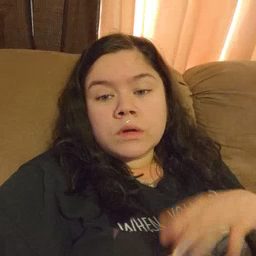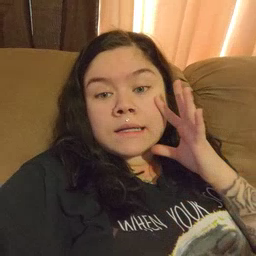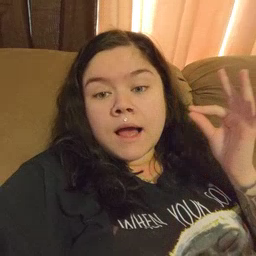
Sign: cat